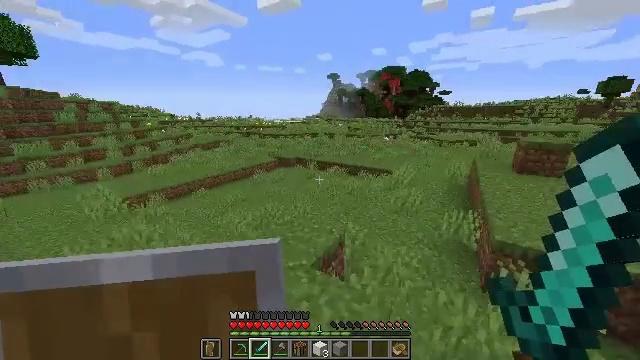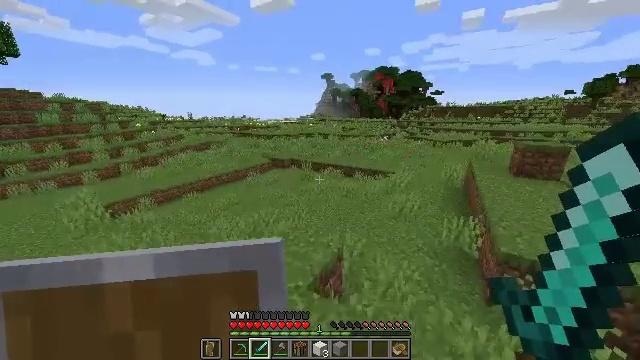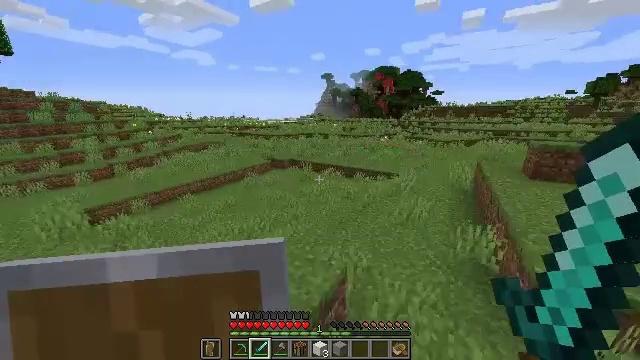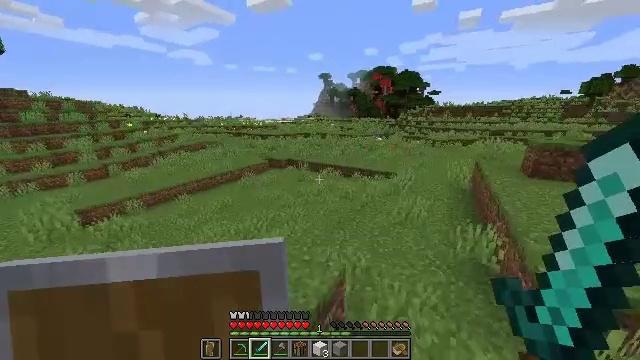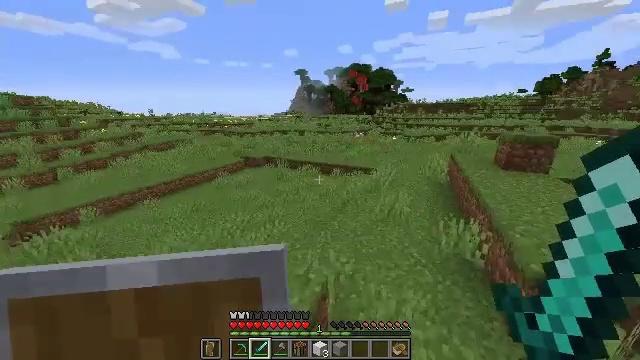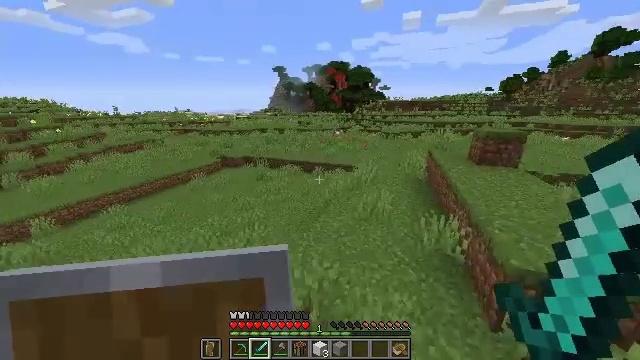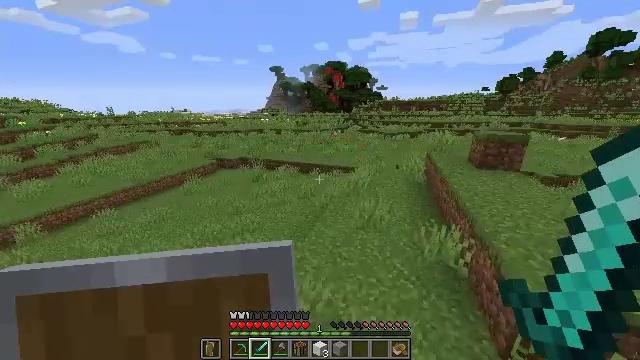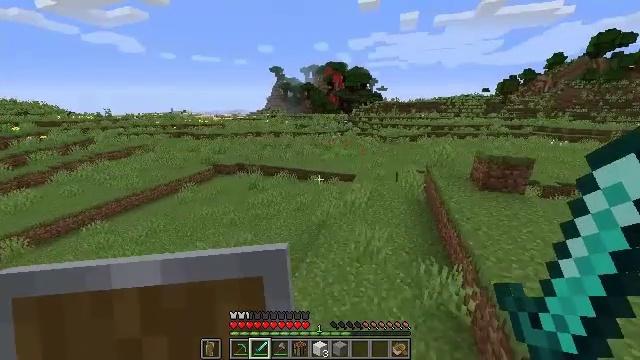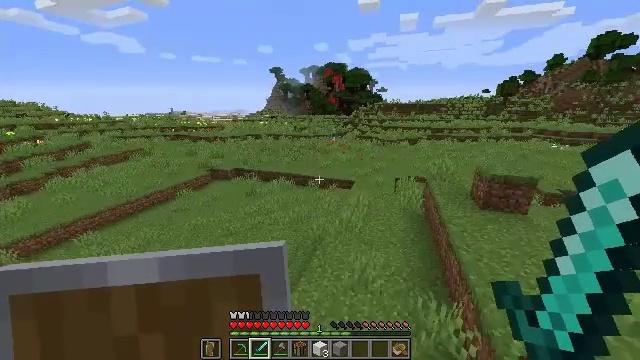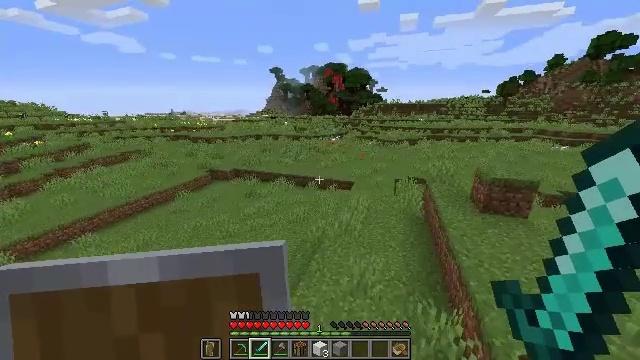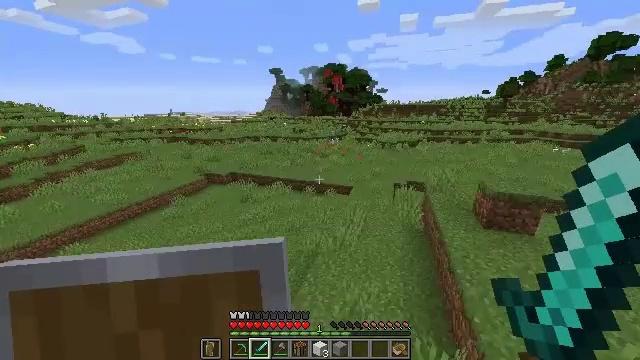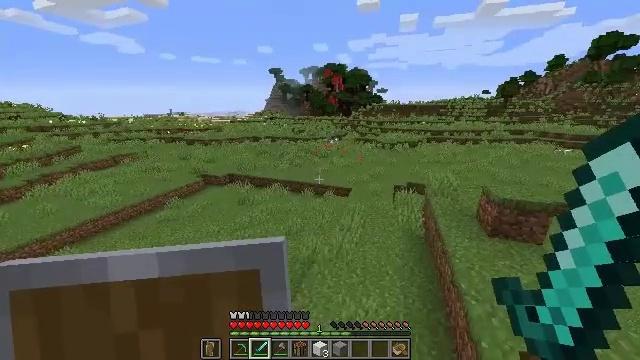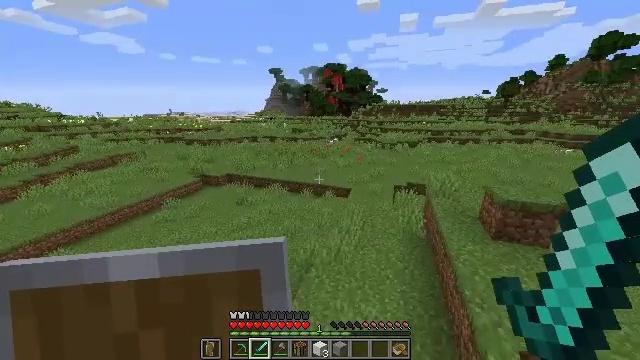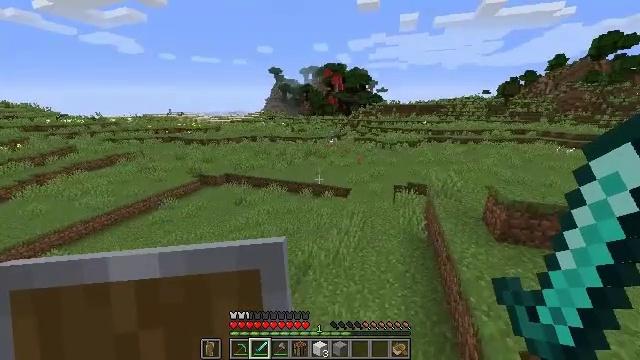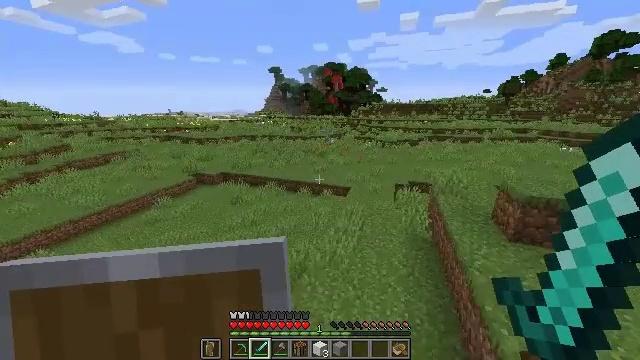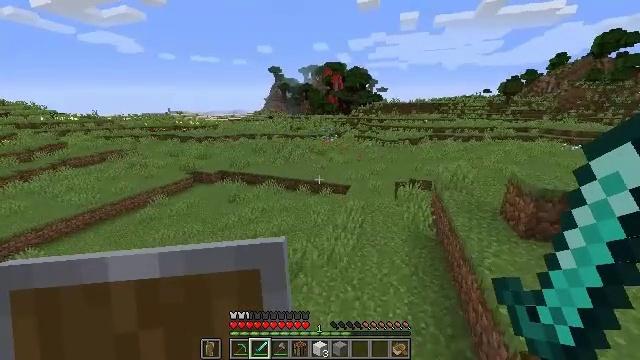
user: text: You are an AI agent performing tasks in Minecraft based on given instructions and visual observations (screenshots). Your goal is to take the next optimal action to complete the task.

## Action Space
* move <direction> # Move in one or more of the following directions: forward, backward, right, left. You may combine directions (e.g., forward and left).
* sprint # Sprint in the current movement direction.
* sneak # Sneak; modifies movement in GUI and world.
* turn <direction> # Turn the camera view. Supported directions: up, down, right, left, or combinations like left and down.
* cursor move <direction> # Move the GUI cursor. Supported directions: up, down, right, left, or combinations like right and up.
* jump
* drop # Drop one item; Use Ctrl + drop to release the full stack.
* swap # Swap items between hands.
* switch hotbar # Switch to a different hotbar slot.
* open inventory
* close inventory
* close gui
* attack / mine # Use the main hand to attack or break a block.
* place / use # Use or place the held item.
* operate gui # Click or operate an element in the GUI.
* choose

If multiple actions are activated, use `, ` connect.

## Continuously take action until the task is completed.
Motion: motion action
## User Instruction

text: Kill the cow.
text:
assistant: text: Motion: move forward and move right, turn right, jump
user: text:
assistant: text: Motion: move forward and move right, jump
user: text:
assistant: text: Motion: move forward and move right, jump
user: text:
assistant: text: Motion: move forward and move right, turn right, jump
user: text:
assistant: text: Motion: move forward and move right, turn right, jump
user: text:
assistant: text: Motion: move forward and move right, jump
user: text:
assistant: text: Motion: move forward and move right, jump
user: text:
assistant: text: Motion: move forward and move right, jump
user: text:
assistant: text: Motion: move forward and move right, jump
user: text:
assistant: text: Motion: move forward, jump
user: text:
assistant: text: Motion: move forward, jump
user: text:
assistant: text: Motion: move forward, jump
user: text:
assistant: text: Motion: move forward, jump
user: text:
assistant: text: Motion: move forward, jump
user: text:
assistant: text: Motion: move forward, jump
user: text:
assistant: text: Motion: move forward, jump
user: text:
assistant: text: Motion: move forward and move right, jump
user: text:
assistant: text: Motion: move forward and move right, jump
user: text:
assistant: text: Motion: move forward and move right, jump
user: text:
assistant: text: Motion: move forward and move right, jump
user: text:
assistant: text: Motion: move forward, turn left, jump
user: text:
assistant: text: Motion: move forward, jump
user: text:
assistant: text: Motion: move forward, jump
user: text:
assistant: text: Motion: move forward, jump
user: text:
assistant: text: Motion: move forward, jump
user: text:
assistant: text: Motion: move forward, jump
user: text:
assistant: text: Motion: move forward, jump
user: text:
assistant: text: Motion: move forward, jump
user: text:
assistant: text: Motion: move forward, turn left, jump
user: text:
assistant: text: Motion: move forward, turn left and down, jump